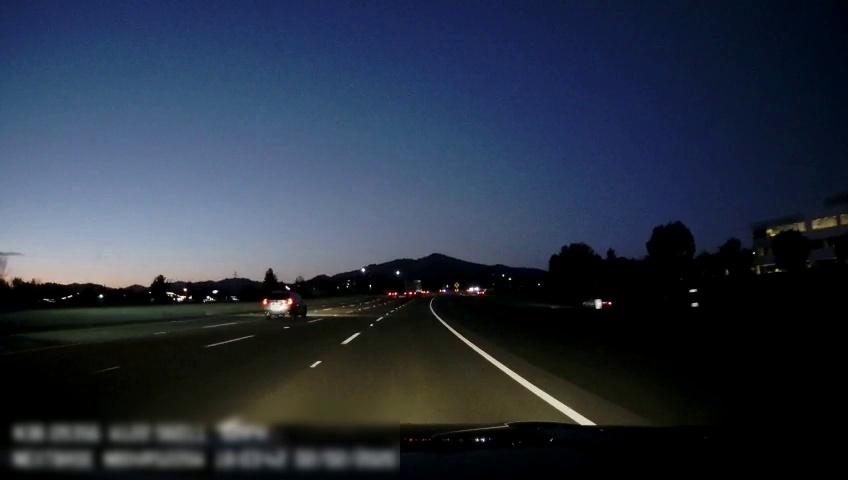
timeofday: Dusk/Dawn/Twilight
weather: Other
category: Drivable Space
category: Vehicles | SUV
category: Vehicles | Car
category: Vehicles | Truck
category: Lanes | Alternate Lane
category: Lanes | Alternate Lane
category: Lanes | Alternate Lane
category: Lanes | Alternate Lane
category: Lanes | Alternate Lane